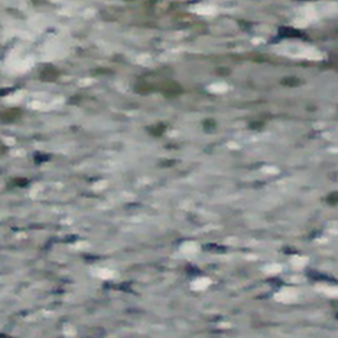
Label: other